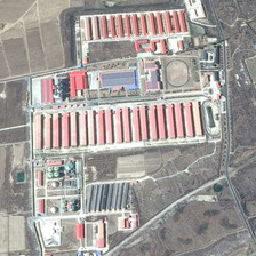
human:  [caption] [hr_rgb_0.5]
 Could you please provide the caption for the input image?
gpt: The factory consists of a row of buildings in this vast area.

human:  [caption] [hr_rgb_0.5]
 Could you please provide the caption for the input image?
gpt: The factory consists of files of buildings in this vast area.

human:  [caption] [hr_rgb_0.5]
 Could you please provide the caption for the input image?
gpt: Buildings in this vast area

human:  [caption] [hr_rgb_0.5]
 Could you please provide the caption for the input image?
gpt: The factory consists of a series of buildings in this vast area.

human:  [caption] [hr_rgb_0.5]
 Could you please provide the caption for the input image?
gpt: The factory is made up of rows of buildings in this vast area.